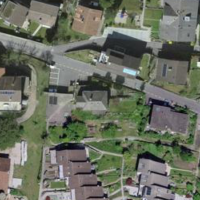
EUNIS habitat code: 54
Species observed at this site:
Allium ursinum
Aegopodium podagraria